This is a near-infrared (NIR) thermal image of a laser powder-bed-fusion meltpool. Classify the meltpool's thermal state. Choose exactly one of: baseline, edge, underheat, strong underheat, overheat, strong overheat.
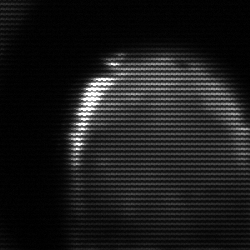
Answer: edge